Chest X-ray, PA view. Patient: 76 years old, sex M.
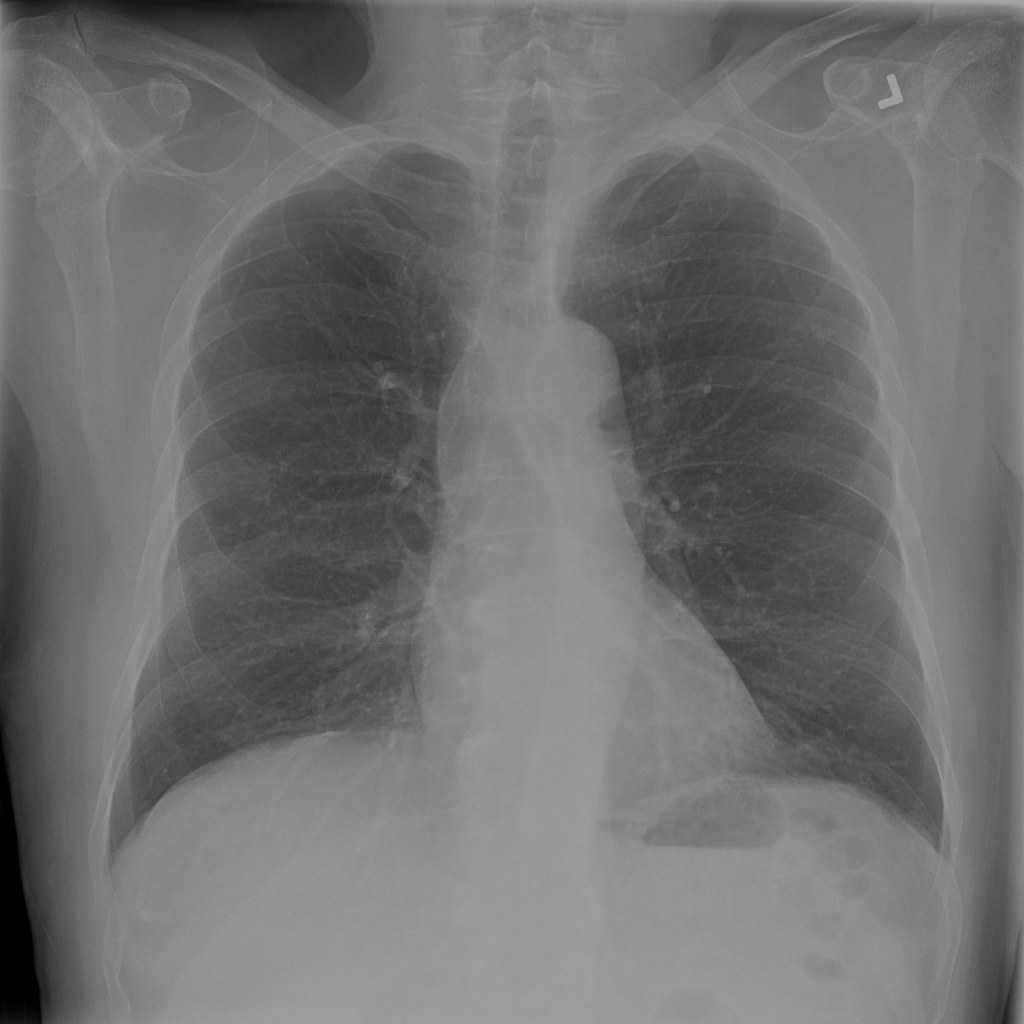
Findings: Atelectasis